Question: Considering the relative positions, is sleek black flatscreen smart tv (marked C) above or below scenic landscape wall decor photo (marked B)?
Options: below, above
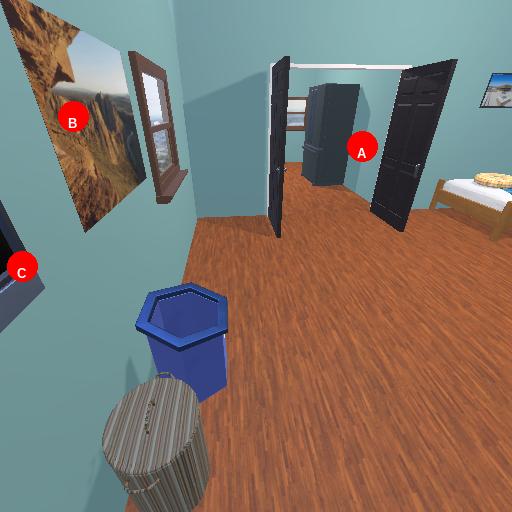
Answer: below